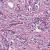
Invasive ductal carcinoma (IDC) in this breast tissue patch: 1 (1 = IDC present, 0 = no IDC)